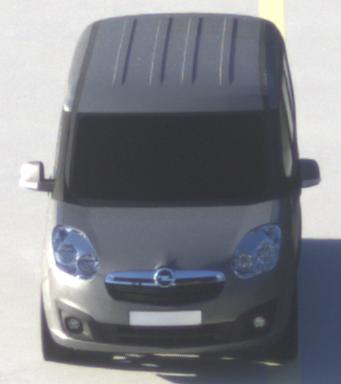
Make: Opel
Model: Combo Combi L1H1 1.4
Detailed model: Combo (D) Combi
Model produced from: 2012/01
Model produced until: 2013/11
Doors: 5
Color: gray
Road condition: dry road
Daytime: sunrise or sunset
Contrast: medium contrast